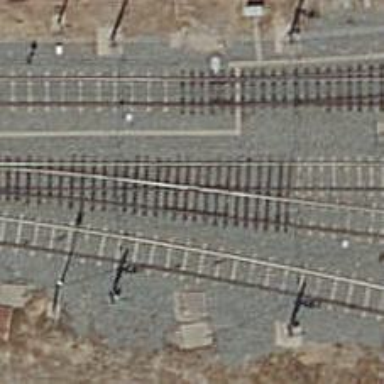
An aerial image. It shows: Yard with electrified contact line.